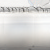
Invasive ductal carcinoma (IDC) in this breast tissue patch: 0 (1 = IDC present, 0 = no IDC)